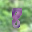
Label: 8